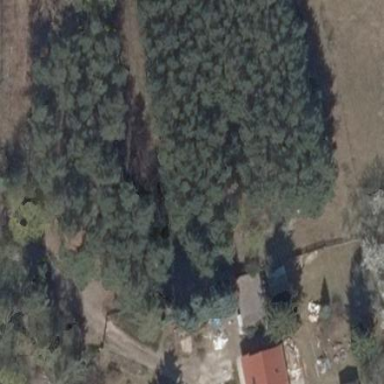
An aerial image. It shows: Forest area.